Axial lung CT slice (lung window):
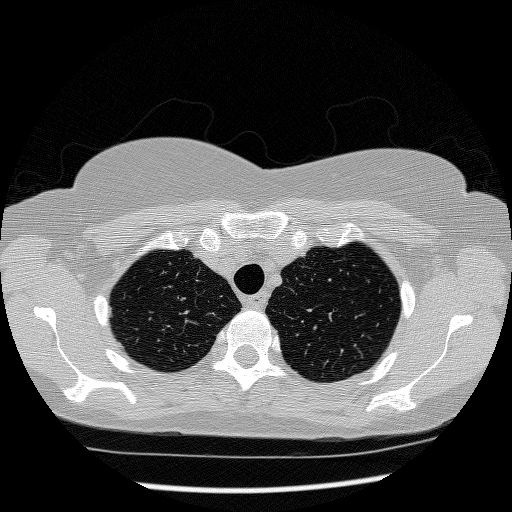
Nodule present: no